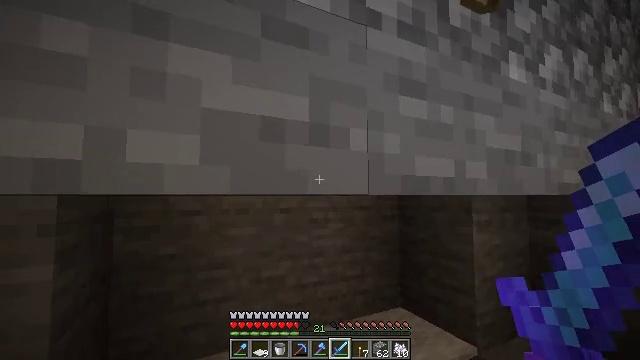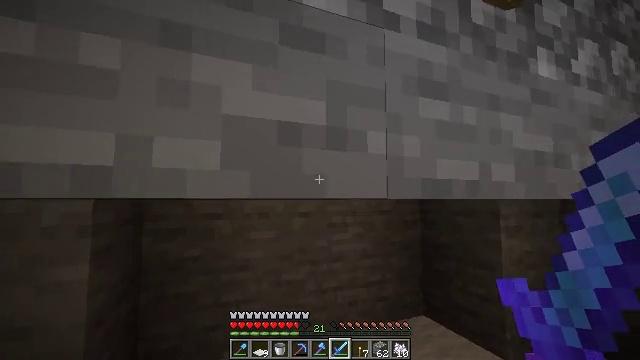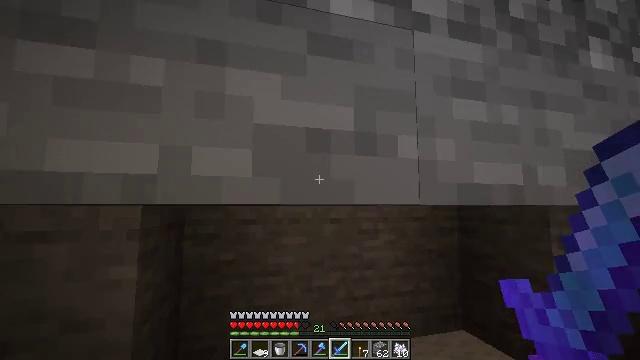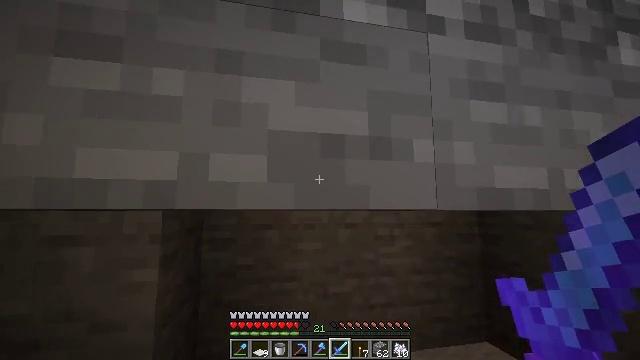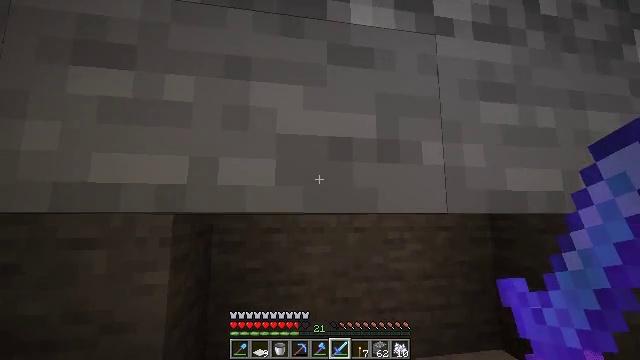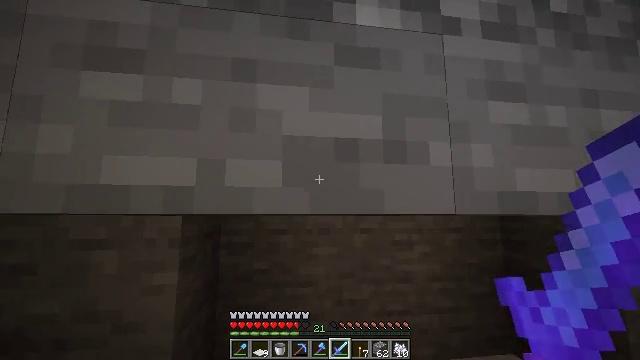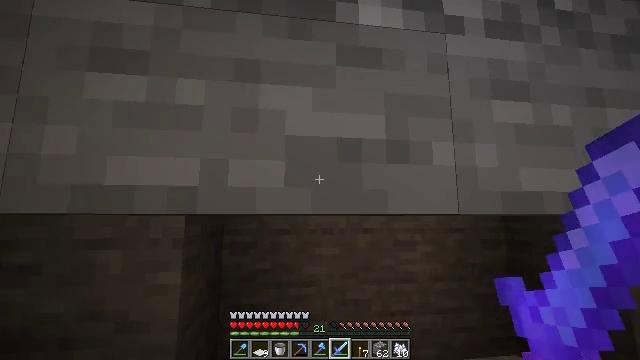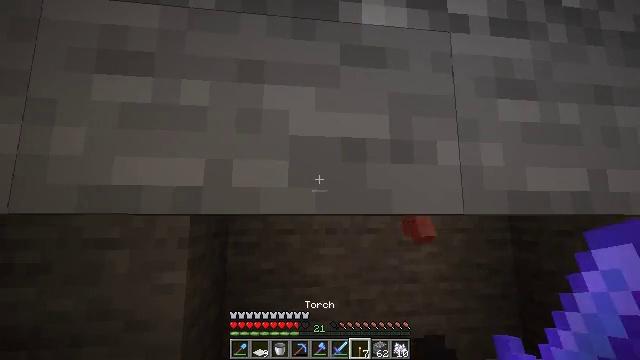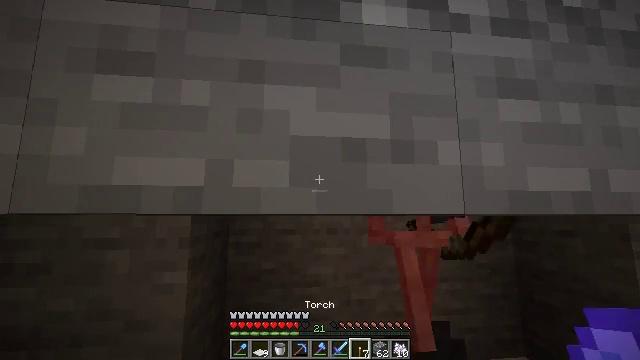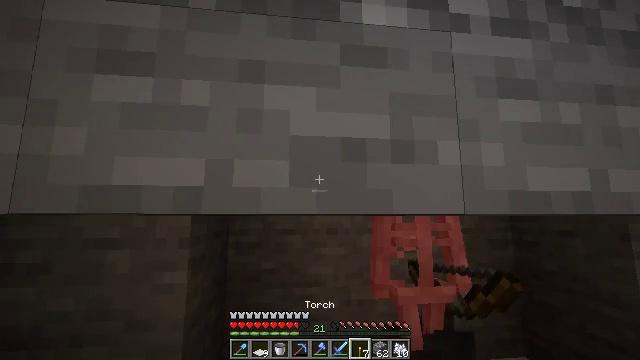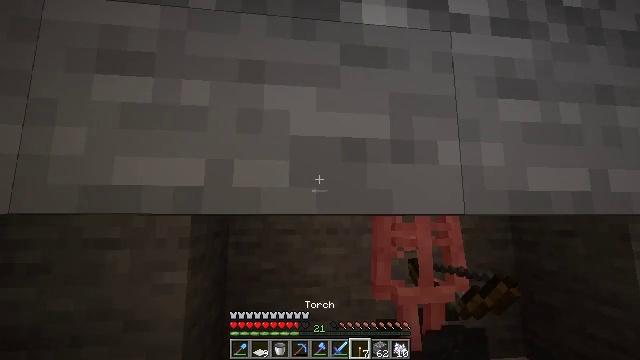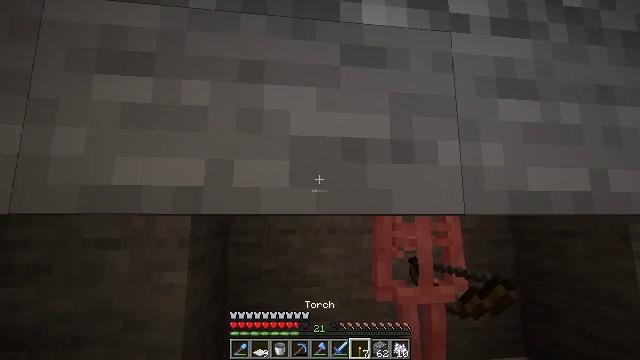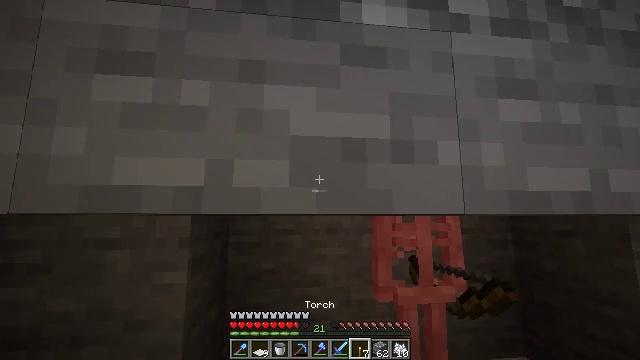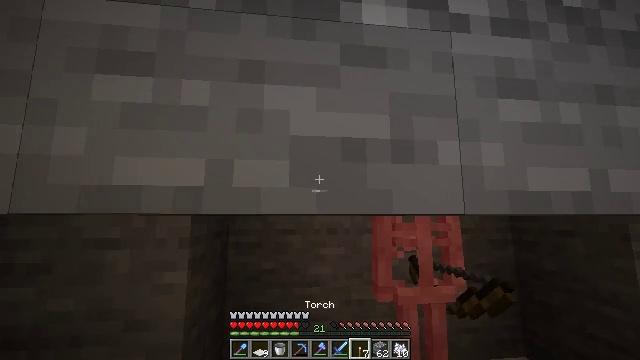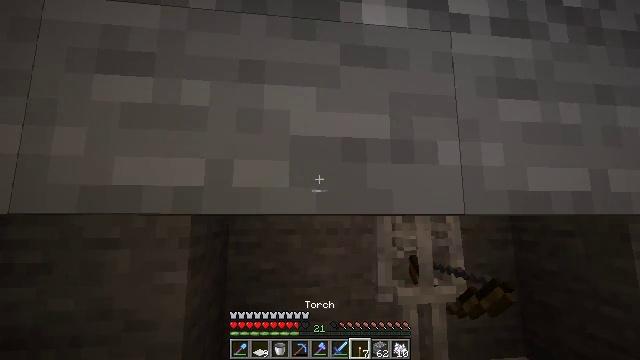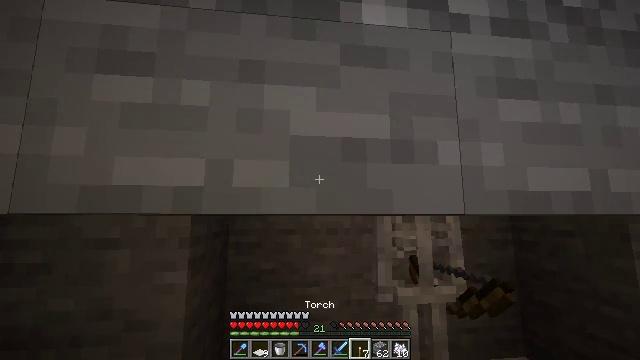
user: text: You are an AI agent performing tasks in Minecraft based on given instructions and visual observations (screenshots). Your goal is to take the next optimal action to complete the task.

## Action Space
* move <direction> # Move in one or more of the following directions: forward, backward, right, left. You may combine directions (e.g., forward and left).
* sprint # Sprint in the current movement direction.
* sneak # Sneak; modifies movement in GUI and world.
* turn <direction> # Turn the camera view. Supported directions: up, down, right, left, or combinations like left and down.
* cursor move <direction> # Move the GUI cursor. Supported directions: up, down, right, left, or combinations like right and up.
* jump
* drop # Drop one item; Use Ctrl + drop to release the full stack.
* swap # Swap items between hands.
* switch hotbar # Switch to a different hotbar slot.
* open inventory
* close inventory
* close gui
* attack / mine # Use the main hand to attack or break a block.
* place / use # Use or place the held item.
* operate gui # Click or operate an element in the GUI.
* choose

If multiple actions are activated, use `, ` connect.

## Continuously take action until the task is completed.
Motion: motion action
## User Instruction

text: Kill a skeleton.
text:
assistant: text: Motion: turn left
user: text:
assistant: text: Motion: turn left and up
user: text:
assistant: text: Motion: turn left and up
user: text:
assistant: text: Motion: turn left
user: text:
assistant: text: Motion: turn left
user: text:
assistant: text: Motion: no_op
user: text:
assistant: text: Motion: no_op
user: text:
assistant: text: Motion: no_op
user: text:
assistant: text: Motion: no_op
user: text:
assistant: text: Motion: no_op
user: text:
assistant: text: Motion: no_op
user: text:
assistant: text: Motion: no_op
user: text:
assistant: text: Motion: no_op
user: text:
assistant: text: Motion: no_op
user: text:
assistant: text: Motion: no_op
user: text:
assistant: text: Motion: no_op
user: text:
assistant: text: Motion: no_op
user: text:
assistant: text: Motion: no_op
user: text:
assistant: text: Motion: no_op
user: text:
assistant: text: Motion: no_op
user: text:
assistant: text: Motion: no_op
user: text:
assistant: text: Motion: no_op
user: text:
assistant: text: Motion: no_op
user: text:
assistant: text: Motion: no_op
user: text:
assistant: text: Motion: no_op
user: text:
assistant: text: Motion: no_op
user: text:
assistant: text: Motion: no_op
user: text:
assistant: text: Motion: no_op
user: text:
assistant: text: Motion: no_op
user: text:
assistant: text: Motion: no_op